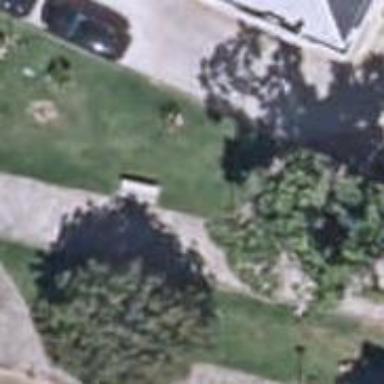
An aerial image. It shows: Concrete bench.